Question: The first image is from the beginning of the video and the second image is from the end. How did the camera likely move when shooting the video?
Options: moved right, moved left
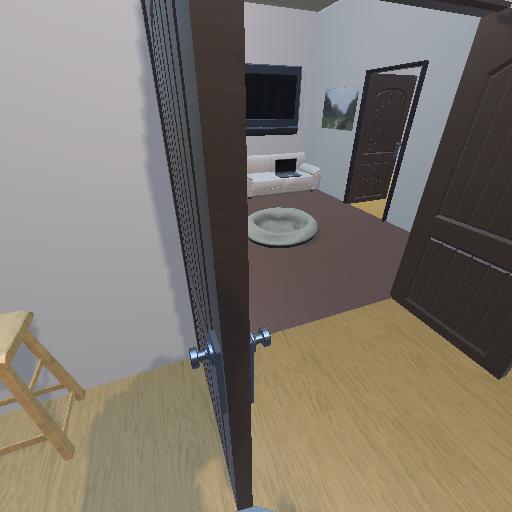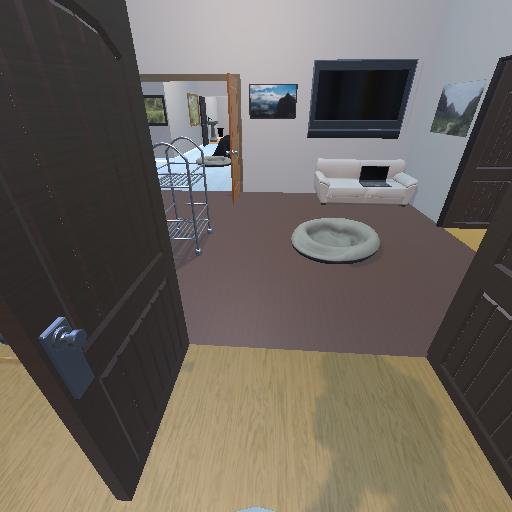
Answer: moved right